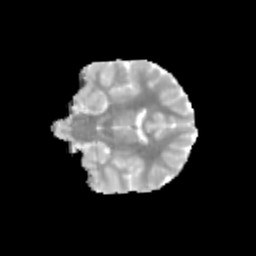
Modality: MD
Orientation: coronal
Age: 9
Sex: male
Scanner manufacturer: siemens
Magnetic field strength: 3 T
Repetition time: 3.8 s
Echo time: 0.07 s